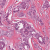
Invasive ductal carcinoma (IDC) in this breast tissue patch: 1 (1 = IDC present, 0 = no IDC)